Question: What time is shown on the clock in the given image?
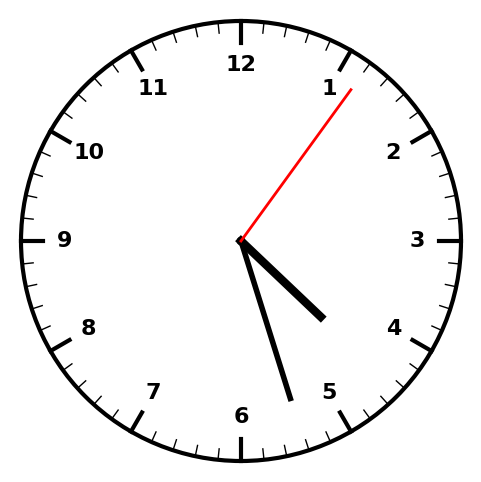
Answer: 04:27:06